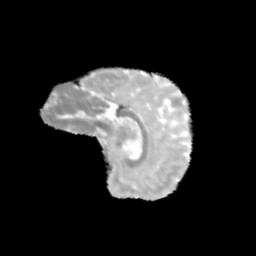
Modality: MD
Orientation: sagittal
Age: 10
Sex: female
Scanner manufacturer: siemens
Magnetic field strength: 3 T
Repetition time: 3.8 s
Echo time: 0.07 s